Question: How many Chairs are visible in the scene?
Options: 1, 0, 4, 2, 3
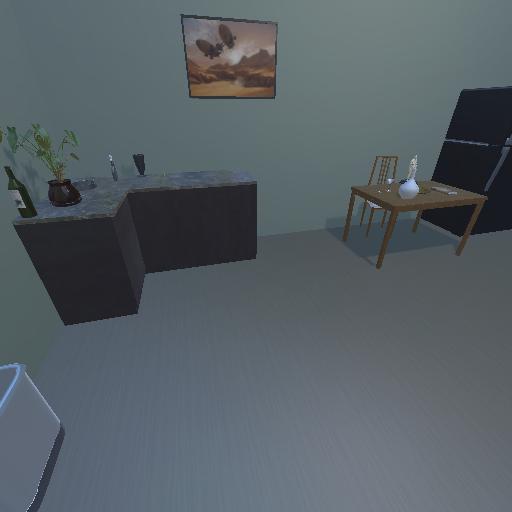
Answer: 1